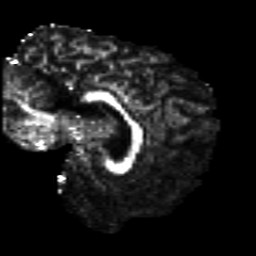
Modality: FA
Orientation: sagittal
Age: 18
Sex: male
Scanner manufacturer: siemens
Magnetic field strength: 3 T
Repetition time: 8.8 s
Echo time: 0.085 s